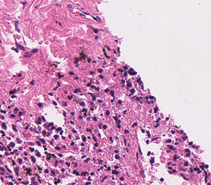
Tumor epithelial tissue: no
Tumor-associated stroma tissue: yes
Normal tissue: no